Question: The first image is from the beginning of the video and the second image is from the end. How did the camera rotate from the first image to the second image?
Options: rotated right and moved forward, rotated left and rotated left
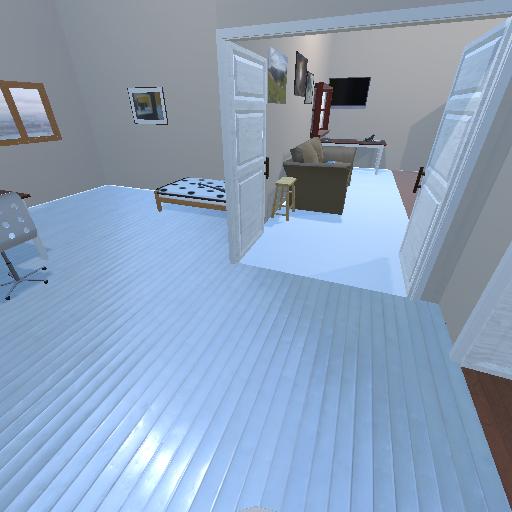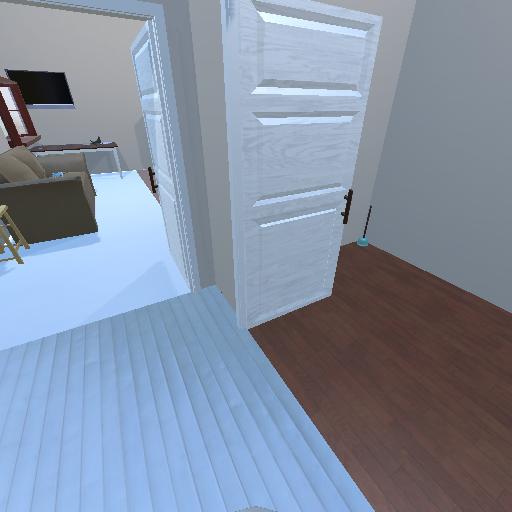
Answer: rotated right and moved forward